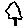
Label: tree